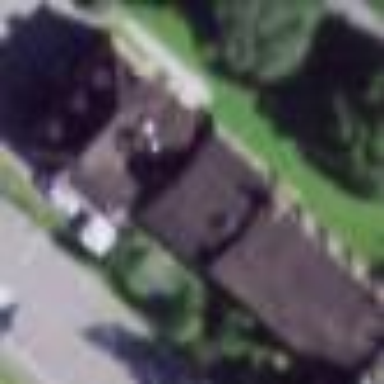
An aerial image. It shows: Building serving as place of worship.